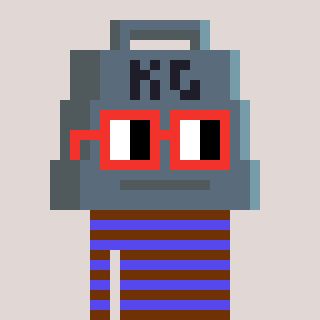
a pixel art character with square red glasses, a weight-shaped head and a computerblue-colored body on a warm background